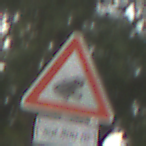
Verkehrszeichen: AmphibienwanderungLinks
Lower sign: LaengeEinerStrecke5
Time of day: MorningAfternoon
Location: Outdoor (Suburban)
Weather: PartlyCloudy
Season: NotSpecified
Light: Natural